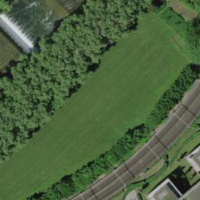
EUNIS habitat code: 53
Species observed at this site:
Chaerophyllum temulum